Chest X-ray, AP view. Patient: 54 years old, sex M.
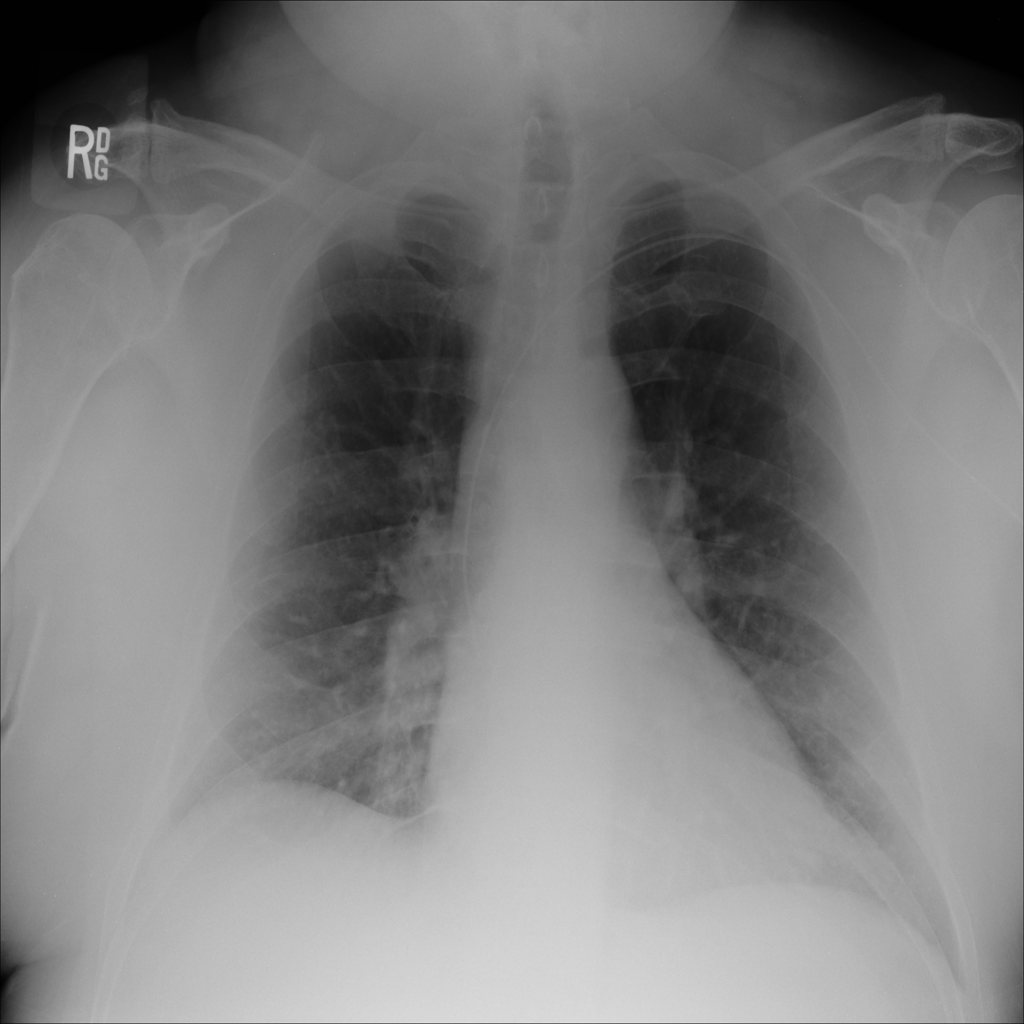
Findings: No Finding